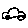
Label: car